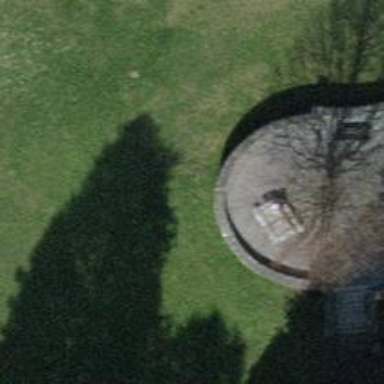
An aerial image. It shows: Picnic table located in leisure land area.